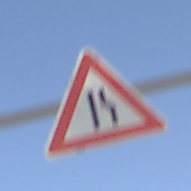
Verkehrszeichen: EinseitigVerengteFahrbahnRechts
Umgebung: Outdoor, Nature
Tageszeit: MorningAfternoon
Wetter: PartlyCloudy
Licht: Natural
Jahreszeit: NotSpecified
Kontrast: HighContrast